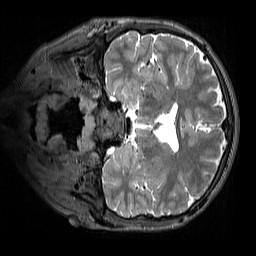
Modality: T2w
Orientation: coronal
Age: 13
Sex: male
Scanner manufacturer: siemens
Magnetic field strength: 3 T
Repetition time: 3.2 s
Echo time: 0.408 s